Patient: sex F, age 74
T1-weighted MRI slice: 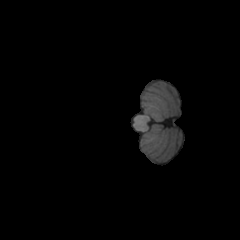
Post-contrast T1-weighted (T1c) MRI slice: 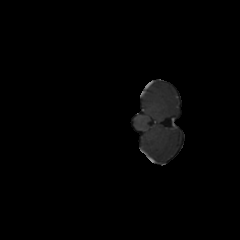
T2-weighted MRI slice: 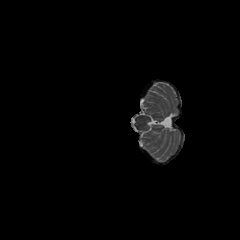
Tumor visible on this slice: no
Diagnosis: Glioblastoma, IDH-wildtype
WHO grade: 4